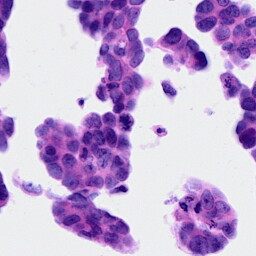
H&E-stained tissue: Ovarian